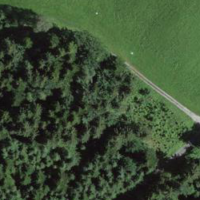
EUNIS habitat code: 43
Species observed at this site:
Silene dioica